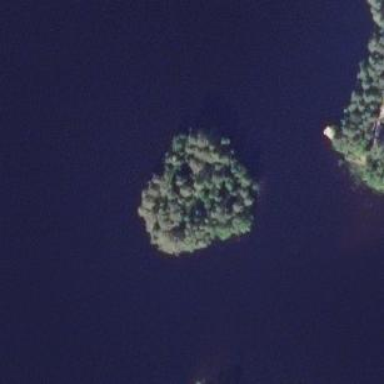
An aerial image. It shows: Islet.